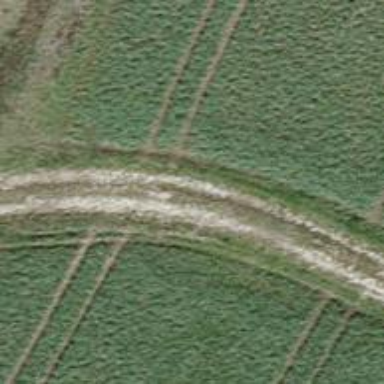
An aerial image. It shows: Track with very rough surface.